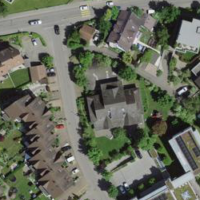
EUNIS habitat code: 54
Species observed at this site:
Lapsana communis